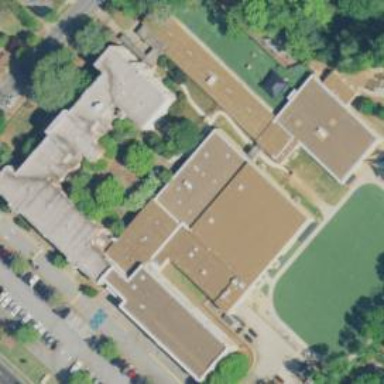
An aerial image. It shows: School building.